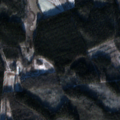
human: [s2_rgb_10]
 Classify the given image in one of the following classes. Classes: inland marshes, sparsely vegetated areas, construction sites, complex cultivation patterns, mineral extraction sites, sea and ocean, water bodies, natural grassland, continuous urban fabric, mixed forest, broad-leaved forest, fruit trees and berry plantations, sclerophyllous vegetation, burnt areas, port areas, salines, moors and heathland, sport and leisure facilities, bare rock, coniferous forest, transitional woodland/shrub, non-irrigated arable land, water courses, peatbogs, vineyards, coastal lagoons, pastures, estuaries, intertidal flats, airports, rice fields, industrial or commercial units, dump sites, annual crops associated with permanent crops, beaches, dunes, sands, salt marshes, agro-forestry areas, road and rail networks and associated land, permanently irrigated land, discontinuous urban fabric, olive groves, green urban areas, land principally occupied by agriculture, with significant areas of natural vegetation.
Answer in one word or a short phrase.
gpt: coniferous forest, mixed forest, transitional woodland/shrub